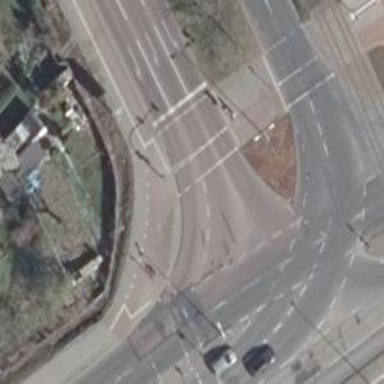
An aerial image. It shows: Road with traffic signals at crossing.